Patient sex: M
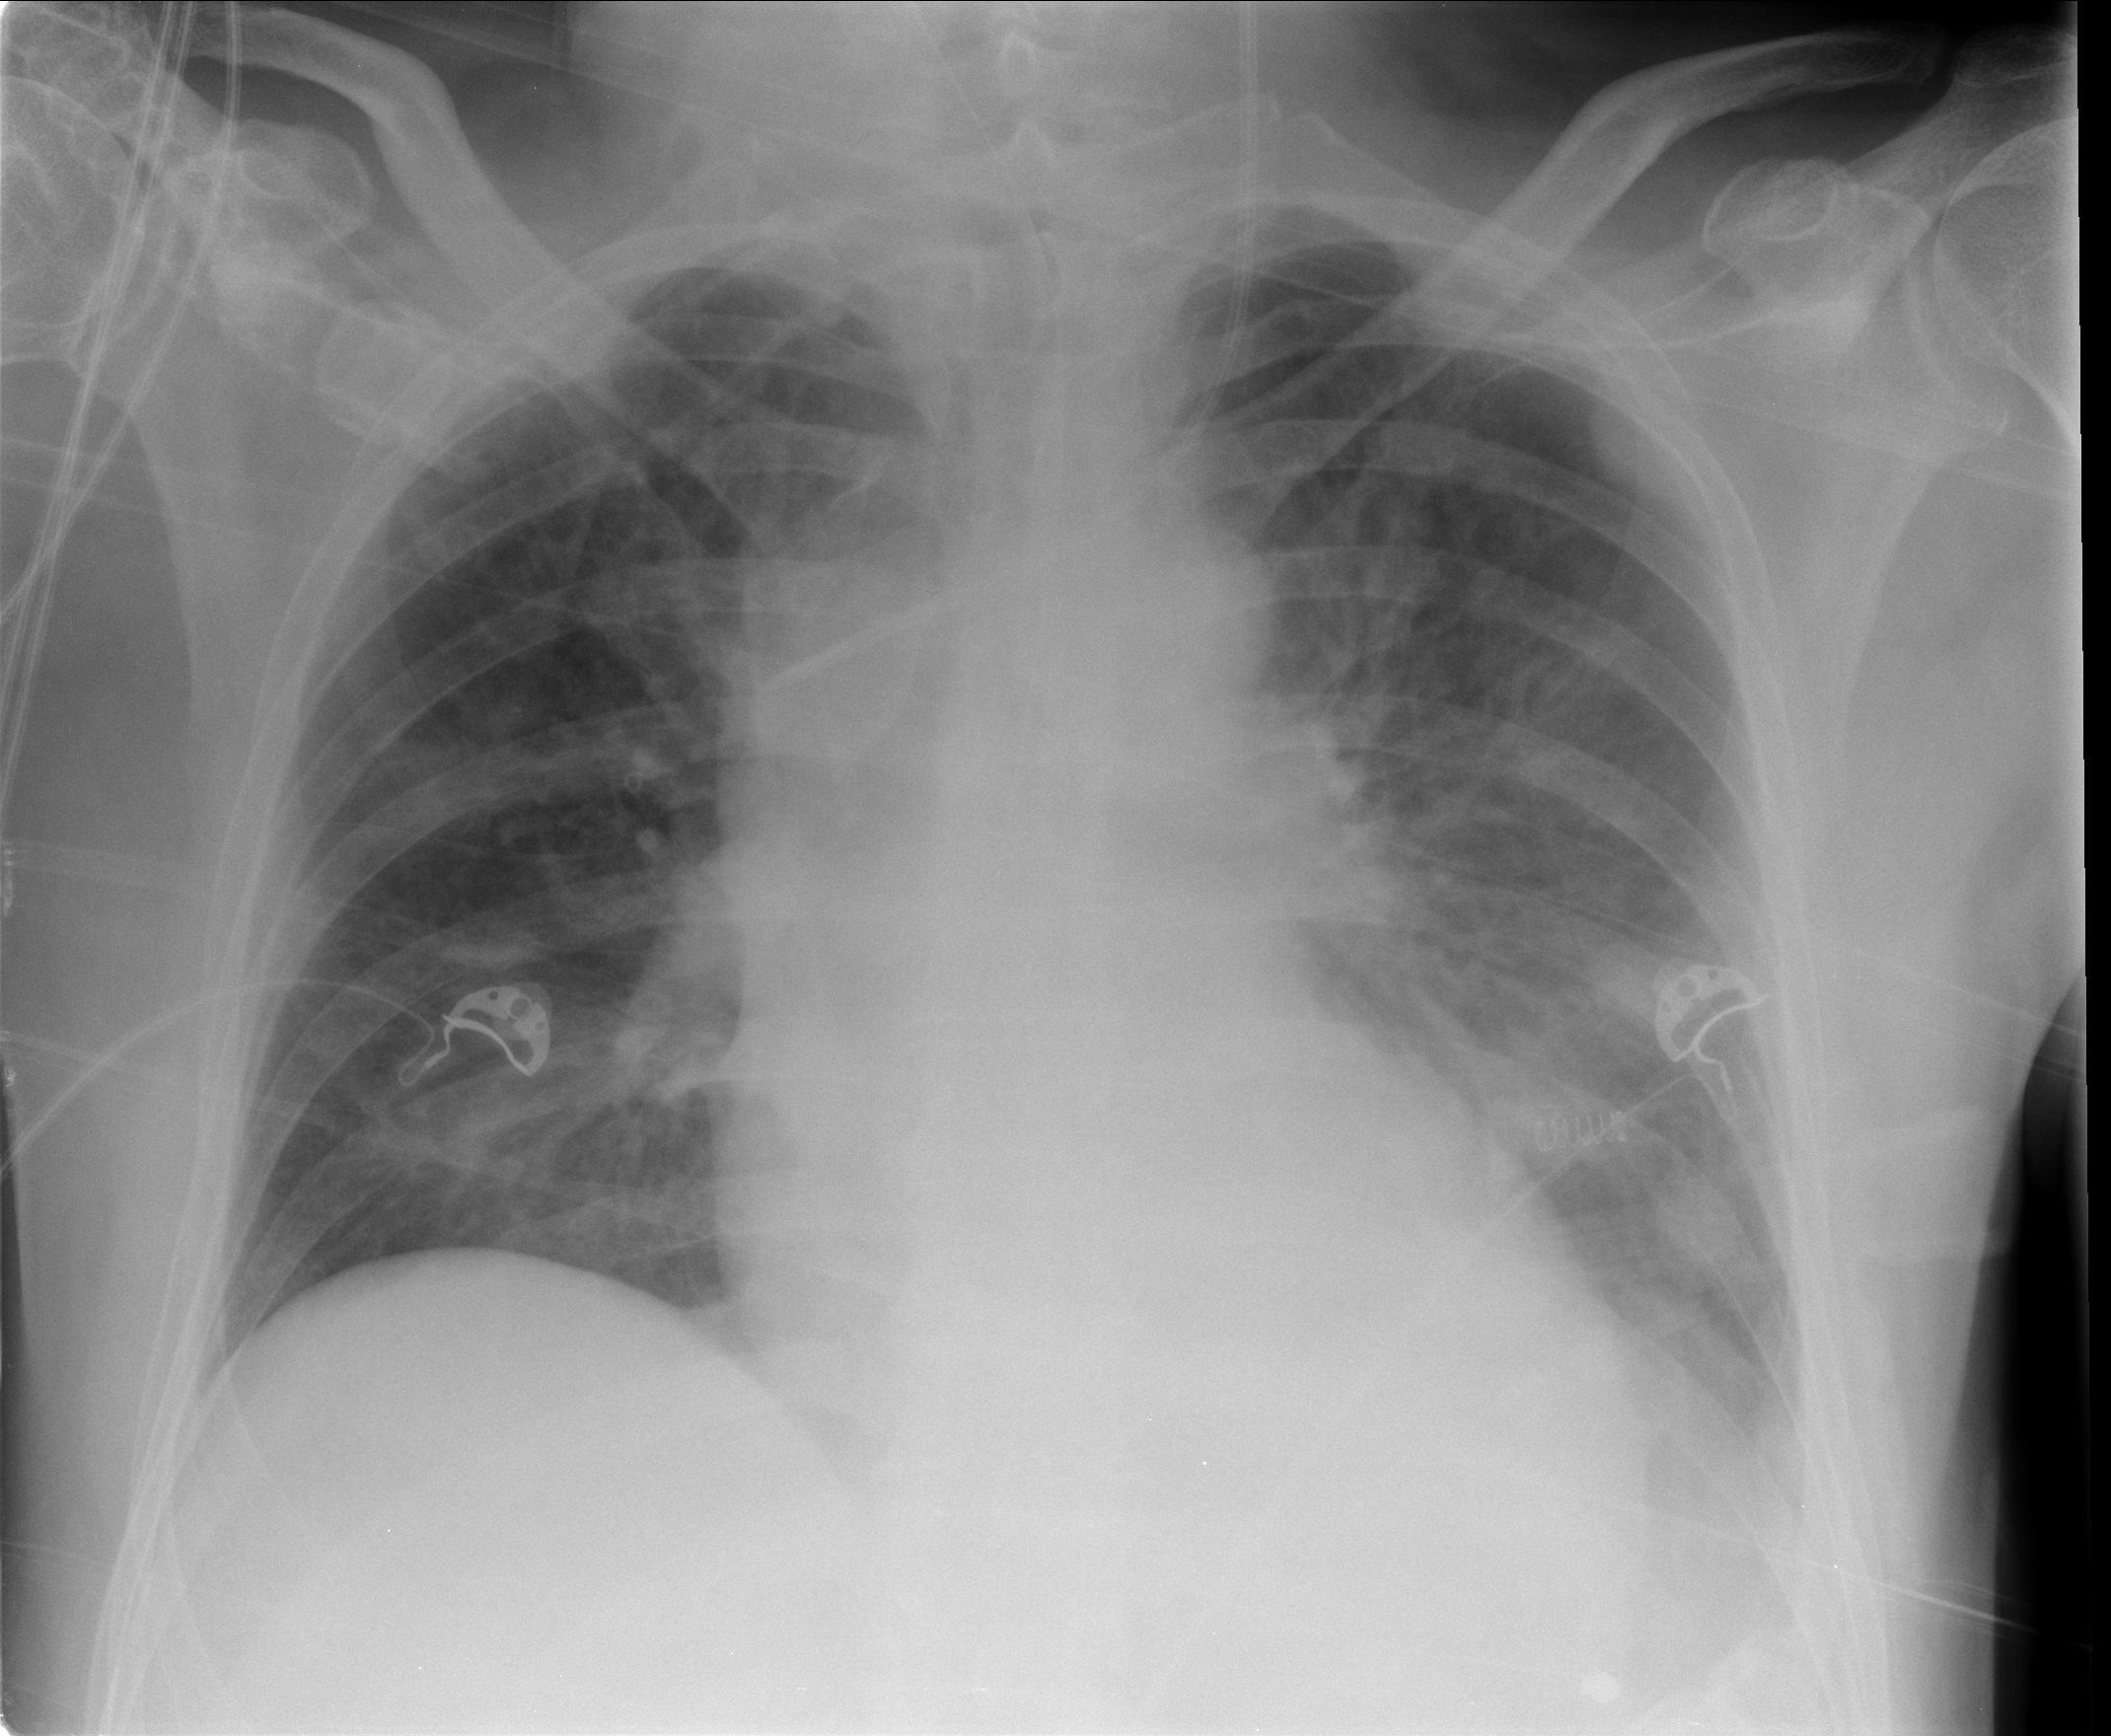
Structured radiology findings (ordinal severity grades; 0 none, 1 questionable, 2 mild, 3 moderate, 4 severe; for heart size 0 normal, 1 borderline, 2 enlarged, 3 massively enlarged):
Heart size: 0
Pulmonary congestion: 2
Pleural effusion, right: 0
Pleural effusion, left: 2
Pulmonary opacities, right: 0
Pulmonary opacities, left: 0
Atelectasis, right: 0
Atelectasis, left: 2